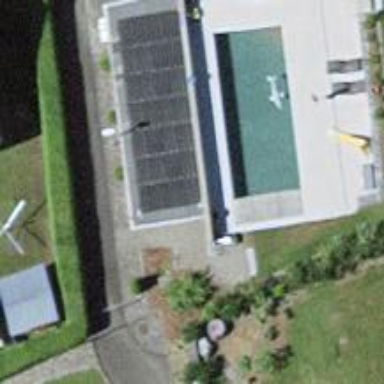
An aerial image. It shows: Solar photovoltaic panel generator.